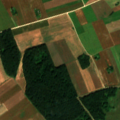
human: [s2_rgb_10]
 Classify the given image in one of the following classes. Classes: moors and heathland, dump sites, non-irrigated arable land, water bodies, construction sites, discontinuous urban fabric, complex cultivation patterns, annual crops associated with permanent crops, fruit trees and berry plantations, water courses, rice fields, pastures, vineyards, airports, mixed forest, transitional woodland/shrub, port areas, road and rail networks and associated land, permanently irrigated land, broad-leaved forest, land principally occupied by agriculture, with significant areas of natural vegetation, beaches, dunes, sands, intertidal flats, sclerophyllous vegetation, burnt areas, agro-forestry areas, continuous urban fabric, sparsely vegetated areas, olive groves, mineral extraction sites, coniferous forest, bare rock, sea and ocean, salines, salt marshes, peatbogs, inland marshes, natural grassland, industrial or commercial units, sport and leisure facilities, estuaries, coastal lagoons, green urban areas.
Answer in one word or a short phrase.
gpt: non-irrigated arable land, mixed forest